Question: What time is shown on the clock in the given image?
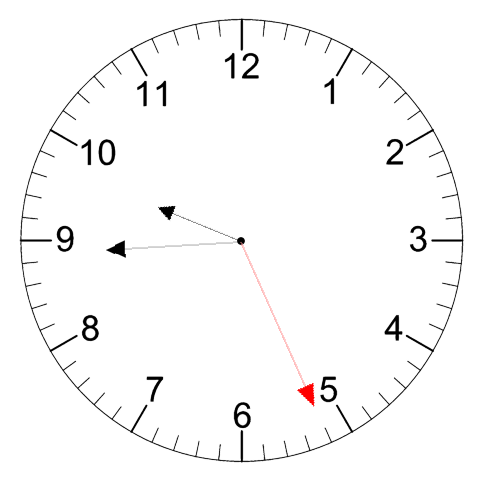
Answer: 09:44:26